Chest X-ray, PA view. Patient: 41 years old, sex F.
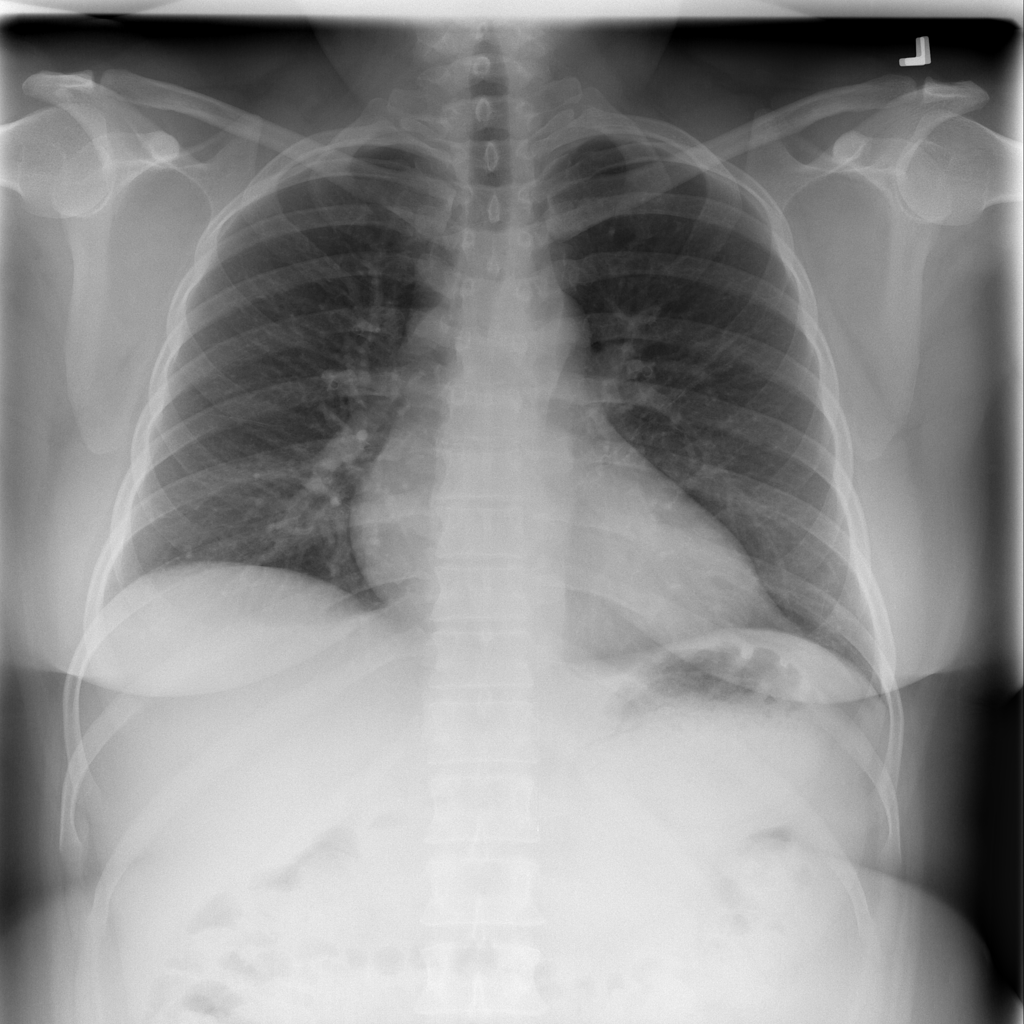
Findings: No Finding